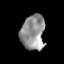
Tissue: lung
Cell type: Endothelial cells
Senescence score: 0.5776
Nuclear area (px): 822
Mean DAPI intensity: 146.602